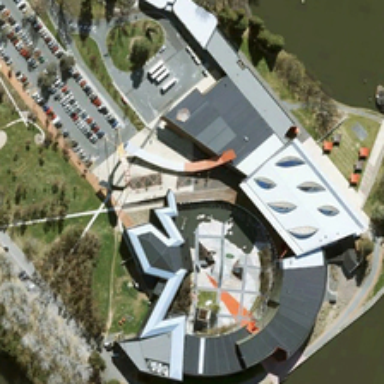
A large building with a parking lot is near water .